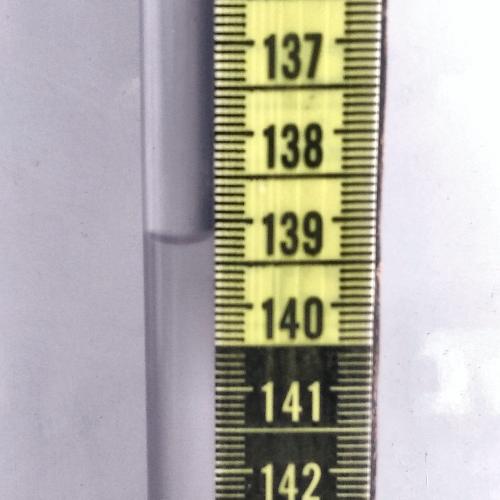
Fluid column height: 139.2 cm